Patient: sex F, age 41
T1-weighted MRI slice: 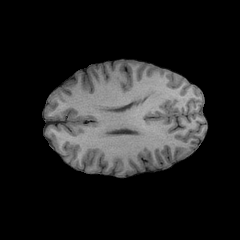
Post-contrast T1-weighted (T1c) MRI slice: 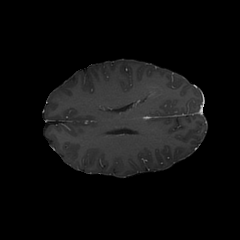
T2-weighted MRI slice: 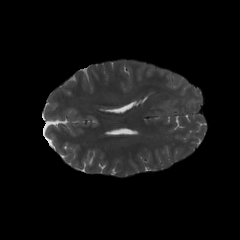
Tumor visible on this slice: yes
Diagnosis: Glioblastoma, IDH-wildtype
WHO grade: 4